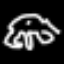
Label: frog